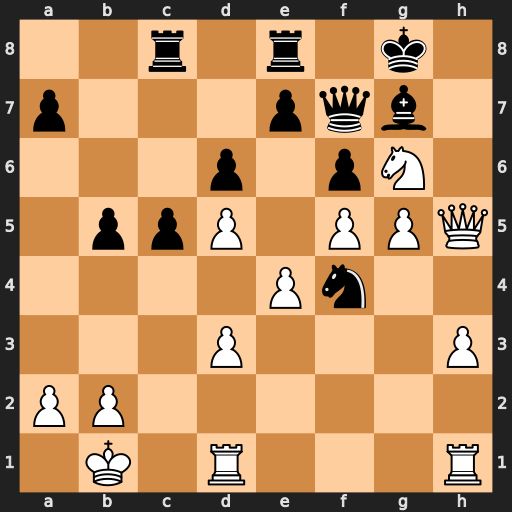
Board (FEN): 2r1r1k1/p3pqb1/3p1pN1/1ppP1PPQ/4Pn2/3P3P/PP6/1K1R3R
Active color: w
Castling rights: -
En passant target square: -
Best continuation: Nxf4 Qxh5 Nxh5